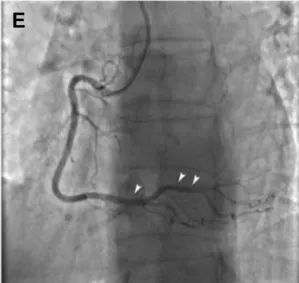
Emergency coronary angiography (CAG) and intravascular ultrasound (IVUS) were conducted in response to a recurrence of chest pain one day ago. The entire segment of the RCA was significantly dilated compared to before, with segmental narrowing disappeared (white arrow).
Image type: radiology (x_ray)